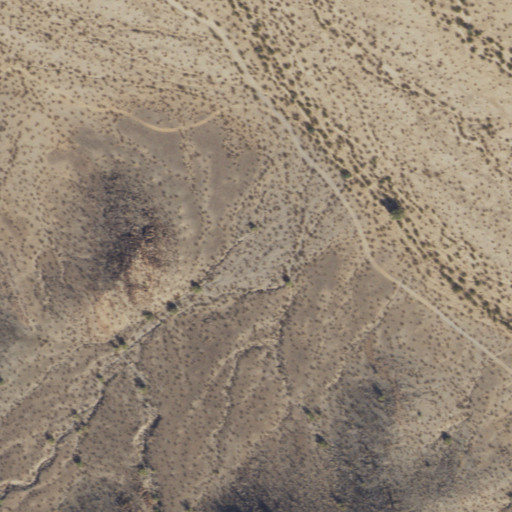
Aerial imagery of valley in Arizona named Butler Valley containing only shrub